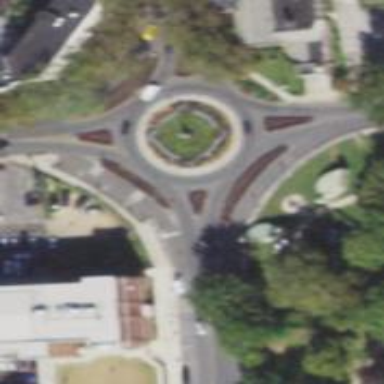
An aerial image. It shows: Roundabout at primary highway.